Current action and preconditions to check: trajectory_clear

Your task: For each precondition in the list above, predict whether it will hold at this action.

Consider the current scene as observed from the mobile robot's camera, and analyze the predicted future states of all dynamic agents (e.g., people, animals, vehicles, or any moving entities) within the NEXT SECOND.

IMPORTANT: Only answer "very likely" if you are absolutely certain—based on strong, clear evidence—that a dynamic agent will violate the precondition in the predicted future state. Do NOT answer "very likely" for unlikely, ambiguous, or low-probability risks.

Ask yourself for each precondition: Is there a high probability, with clear and convincing evidence, that the predicted future states of any dynamic agent will interfere with the predicted future state of the currently executing action within the NEXT SECOND, causing that precondition to fail?

Assess the risk level based on these predictions. Use "likely" or "very likely" if motions create a clear risk of interference.

Use "neutral" or "improbable" if agents are nearby but their predicted paths are clearly diverging or non-conflicting.

Failure Risk Categories: "very improbable", "improbable", "neutral", "likely", "very likely"

Answer Format: Output ONLY the probability_of_failure value from these categories: "very improbable", "improbable", "neutral", "likely", "very likely"

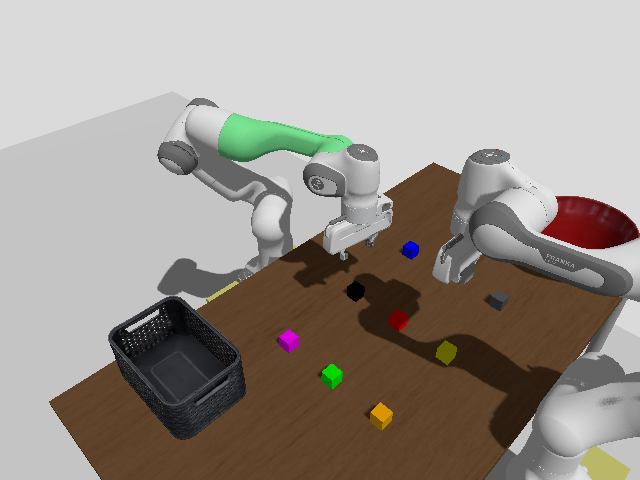

Answer: very improbable